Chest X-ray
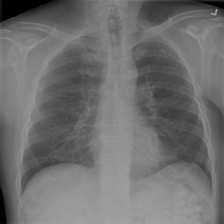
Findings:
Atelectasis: negative
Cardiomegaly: negative
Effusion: negative
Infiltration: negative
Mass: negative
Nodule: negative
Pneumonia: negative
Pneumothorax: negative
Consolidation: negative
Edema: negative
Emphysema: negative
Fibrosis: negative
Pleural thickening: negative
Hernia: negative